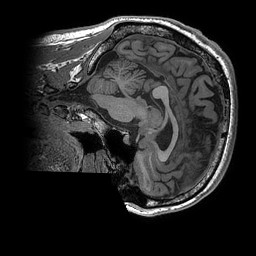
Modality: T1w
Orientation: sagittal
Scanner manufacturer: ge
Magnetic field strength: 3 T
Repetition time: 0.008156 s
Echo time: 0.00318 s